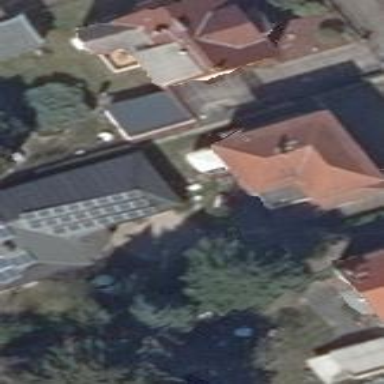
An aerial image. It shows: Apartment building with hipped roof.